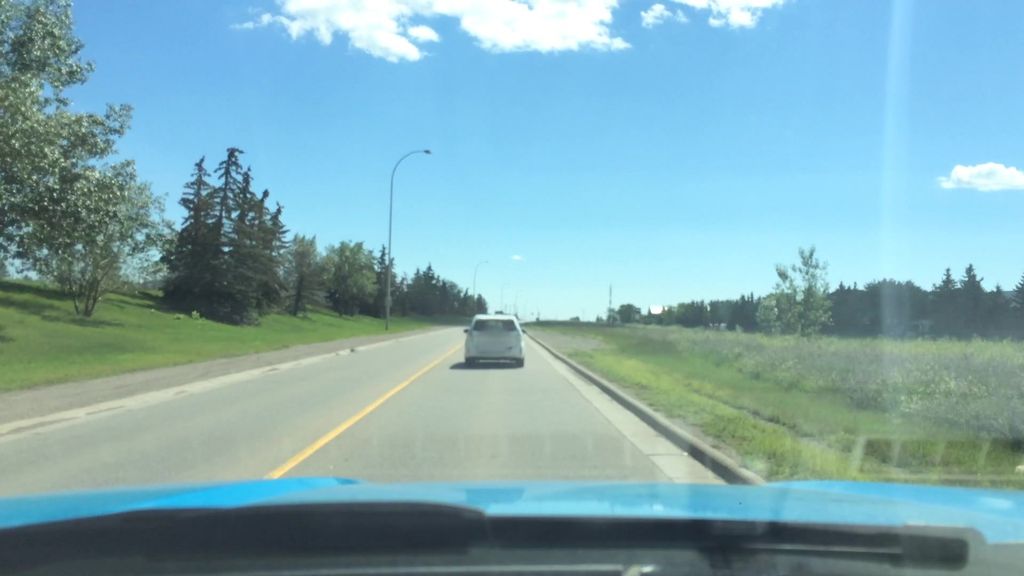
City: calgary